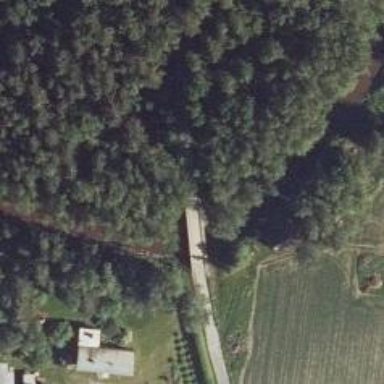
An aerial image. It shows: Unclassified road on bridge.